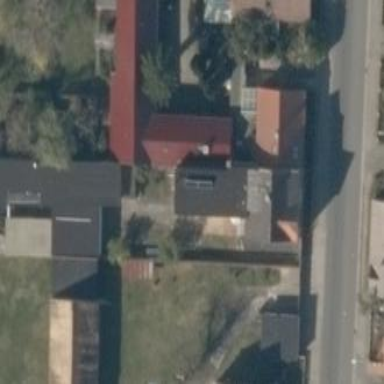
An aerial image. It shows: Detached building.